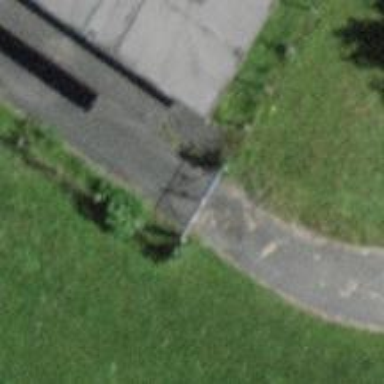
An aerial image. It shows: Gate.